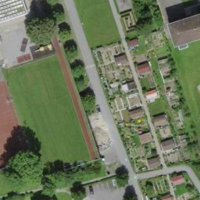
EUNIS habitat code: 53
Species observed at this site:
Symphyotrichum novae-angliae